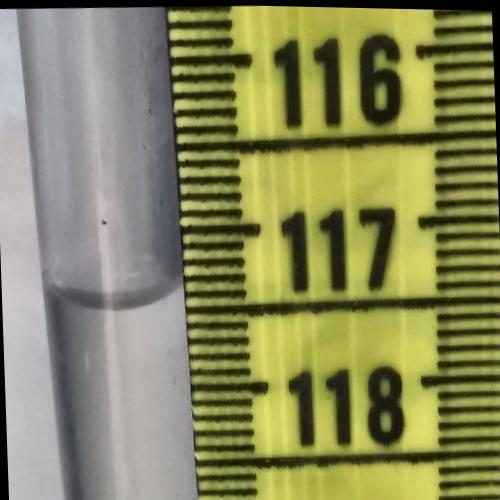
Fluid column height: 117.4 cm